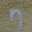
Label: 7